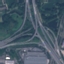
Label: Highway